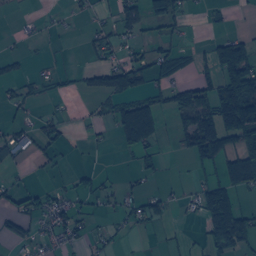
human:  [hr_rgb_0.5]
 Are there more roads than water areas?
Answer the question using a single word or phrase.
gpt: yes

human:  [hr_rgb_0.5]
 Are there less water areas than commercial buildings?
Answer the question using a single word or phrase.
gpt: no

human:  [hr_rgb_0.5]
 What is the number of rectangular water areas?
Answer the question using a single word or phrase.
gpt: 11

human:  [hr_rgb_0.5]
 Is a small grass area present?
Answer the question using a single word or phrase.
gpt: yes

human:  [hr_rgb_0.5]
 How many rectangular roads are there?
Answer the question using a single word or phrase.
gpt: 0

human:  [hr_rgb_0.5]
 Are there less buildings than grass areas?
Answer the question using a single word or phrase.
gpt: no

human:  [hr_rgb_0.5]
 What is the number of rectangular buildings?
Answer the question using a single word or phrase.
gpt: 439

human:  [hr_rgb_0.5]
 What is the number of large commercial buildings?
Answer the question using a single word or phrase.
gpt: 0

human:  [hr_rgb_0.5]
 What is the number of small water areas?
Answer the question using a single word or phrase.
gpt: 43

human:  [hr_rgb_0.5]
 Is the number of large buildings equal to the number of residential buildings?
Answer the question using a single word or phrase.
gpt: no

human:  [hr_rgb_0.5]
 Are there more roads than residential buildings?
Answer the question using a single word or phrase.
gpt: no

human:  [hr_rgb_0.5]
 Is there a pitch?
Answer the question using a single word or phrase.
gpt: yes

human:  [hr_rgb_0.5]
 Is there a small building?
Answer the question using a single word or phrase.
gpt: yes

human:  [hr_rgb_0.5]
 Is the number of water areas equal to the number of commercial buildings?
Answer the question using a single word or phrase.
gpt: no

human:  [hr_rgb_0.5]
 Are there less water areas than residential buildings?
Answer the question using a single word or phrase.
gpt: yes

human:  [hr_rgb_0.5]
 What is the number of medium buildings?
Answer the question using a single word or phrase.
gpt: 3

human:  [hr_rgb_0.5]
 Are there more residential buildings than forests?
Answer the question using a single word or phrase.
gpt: yes

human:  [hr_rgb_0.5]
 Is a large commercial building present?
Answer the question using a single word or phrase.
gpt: no

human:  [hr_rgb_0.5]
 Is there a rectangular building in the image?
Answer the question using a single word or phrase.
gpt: yes

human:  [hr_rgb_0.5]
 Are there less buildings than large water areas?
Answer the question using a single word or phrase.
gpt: no

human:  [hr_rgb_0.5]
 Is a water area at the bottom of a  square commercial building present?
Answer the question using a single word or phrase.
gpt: no

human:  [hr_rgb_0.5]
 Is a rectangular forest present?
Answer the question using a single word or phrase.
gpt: yes

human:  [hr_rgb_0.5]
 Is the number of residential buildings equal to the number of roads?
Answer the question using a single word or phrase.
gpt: no

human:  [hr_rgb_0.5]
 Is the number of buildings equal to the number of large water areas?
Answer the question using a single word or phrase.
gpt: no

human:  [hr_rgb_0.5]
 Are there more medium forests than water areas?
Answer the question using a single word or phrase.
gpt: no

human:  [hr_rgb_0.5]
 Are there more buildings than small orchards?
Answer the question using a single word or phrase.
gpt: yes

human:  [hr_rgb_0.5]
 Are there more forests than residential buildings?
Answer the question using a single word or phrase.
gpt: no

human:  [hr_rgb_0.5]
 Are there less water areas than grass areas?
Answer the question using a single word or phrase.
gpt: yes

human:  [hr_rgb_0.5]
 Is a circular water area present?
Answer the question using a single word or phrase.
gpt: yes

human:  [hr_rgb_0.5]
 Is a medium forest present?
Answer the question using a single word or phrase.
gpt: yes

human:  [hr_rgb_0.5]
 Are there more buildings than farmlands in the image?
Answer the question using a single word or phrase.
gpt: yes

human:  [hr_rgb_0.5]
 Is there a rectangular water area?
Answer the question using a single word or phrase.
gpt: yes

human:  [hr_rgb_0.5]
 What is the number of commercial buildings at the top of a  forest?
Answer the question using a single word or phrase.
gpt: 3

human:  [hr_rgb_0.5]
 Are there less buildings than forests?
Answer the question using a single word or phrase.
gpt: no

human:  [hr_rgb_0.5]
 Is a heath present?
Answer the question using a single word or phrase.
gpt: yes

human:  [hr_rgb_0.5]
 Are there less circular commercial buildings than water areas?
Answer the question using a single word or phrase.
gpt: yes